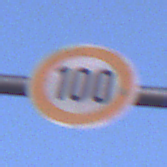
Verkehrszeichen: Geschwindigkeit100
Umgebung: Outdoor, Nature
Tageszeit: SunriseSunset
Wetter: Clear
Licht: Natural
Jahreszeit: NotSpecified
Kontrast: LowContrast